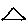
Label: triangle